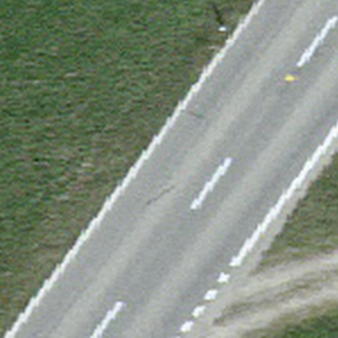
Label: other